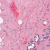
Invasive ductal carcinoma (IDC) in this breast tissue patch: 1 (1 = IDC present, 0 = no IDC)